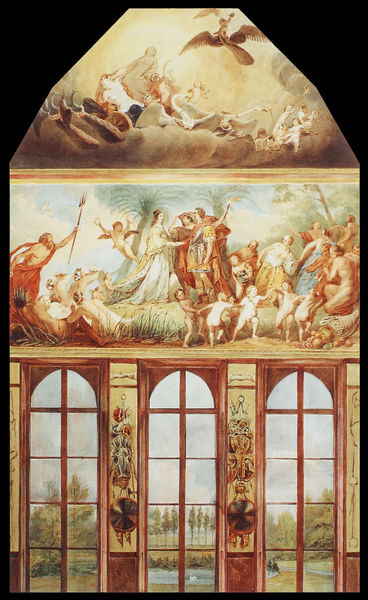
Titel: Die Wände des Oranjezaal im Schloß Huis ten Bosch
Künstler: Tieleman Cato Bruining
Institution: Den Haag, Koninklijke Verzamelingen
Schlagwörter: himmel, mann, vogel, wasser, wolken, bäume, frauen, landschaft, menschen, see, bunt, fenster, frau, glas, licht, männer, tür, ausblick, blick, gras, rot, schloss, malerei, ornament, tanz, barock, innenraum, natur, pappeln, vögel, land, decke, kinder, engel, garten, lanze, dekoration, wandmalerei, foto, nymphen, palmen, hochzeit, heilige, fresko, reigen, heilig, putten, bemalung, wandbild, szenen, cäsar, felden, wandbemalung, phönix, bildfelder, dreizack, triton, kputten